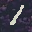
Label: 1